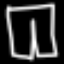
Label: pants